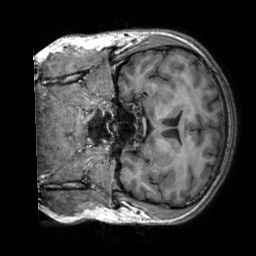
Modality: T1w
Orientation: coronal
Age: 27
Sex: male
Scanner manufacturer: siemens
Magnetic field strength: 3 T
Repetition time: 2.3 s
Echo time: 0.00303 s